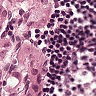
Metastatic tissue present: yes